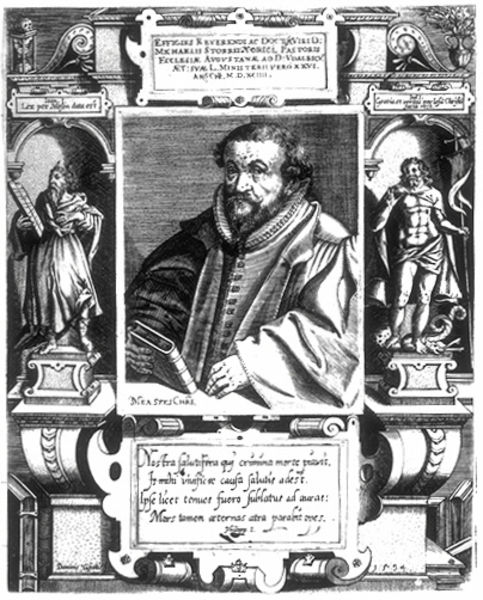
Titel: Bildnis des Michael Storr
Künstler: Dominicus Custos
Institution: (Seriendruck)
Schlagwörter: akt, feder, hand, mann, nackt, schatten, umhang, blume, blumen, grau, mund, männer, nase, profil, schwarz, stirn, säule, säulen, weiss, zeichnung, blick, ornament, bart, architektur, augen, bibel, kragen, rahmen, schädel, sockel, spitze, vollbart, ärmel, bild, bildnis, halskrause, herr, hände, portrait, porträt, kirche, figur, halbfigur, mantel, brustbild, frontal, krone, renaissance, skulptur, statue, vase, spanien, holzschnitt, schrift, bilder, bücher, blumenvase, bogen, fahne, grafik, graphik, figuren, lanze, tafel, muskeln, inschrift, lesen, uhr, robe, vasen, plastik, podest, knöpfe, oberkörper, selbstporträt, seitenlicht, stola, bögen, schild, tusche, deckel, antike, moses, buch, druck, druckgraphik, schwarz weiss, druckgrafik, comic, radierung, stich, seite, text, beschriftung, allegorie, krause, spitzbart, kapitelle, buchdeckel, einband, tore, wappen, totenkopf, skulpturen, verschwommen, halbprofil, statuen, voluten, christus, jesus, götter, luther, geistliche, heiliger, schriftrolle, gelehrter, konsolen, konsole, heilige, stundenglas, schnecken, kupferstich, allegorien, helden, herkules, christentum, texte, drache, tryptichon, nischen, aufteilung, latein, lateinisch, motto, flage, stifter, tafeln, reformation, sagen, verkündung, seriendruck, salvator, sanduhr, stundenuhr, figurennischen, schaube, heilger, gesetze, rollwerk, gelehrtenbildnis, skulpturennischen, gelehrtenporträt, äremel, cartello, podext, schlechte aufnahme, gelehrtenportrat